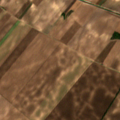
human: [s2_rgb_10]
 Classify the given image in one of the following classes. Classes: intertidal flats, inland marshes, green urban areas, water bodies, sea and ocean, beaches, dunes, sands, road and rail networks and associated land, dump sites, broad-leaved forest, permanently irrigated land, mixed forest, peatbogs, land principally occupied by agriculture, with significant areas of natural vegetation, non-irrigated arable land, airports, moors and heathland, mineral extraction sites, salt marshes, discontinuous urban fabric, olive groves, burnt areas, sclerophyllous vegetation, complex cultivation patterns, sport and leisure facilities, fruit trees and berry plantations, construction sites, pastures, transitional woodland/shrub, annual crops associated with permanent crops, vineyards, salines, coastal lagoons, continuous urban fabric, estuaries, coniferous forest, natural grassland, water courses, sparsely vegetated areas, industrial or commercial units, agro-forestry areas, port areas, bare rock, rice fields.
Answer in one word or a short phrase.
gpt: non-irrigated arable land, complex cultivation patterns, land principally occupied by agriculture, with significant areas of natural vegetation